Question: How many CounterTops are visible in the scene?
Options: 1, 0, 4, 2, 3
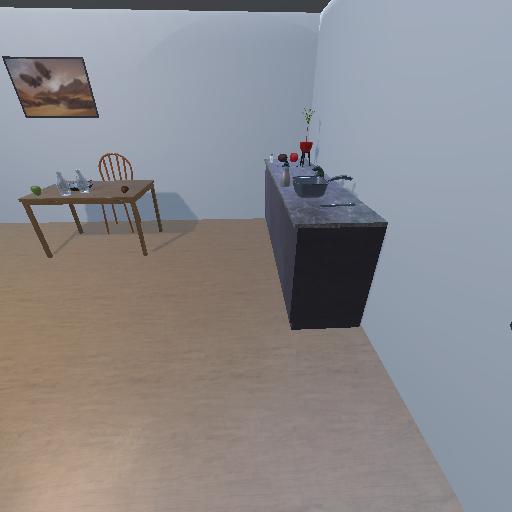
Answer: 1